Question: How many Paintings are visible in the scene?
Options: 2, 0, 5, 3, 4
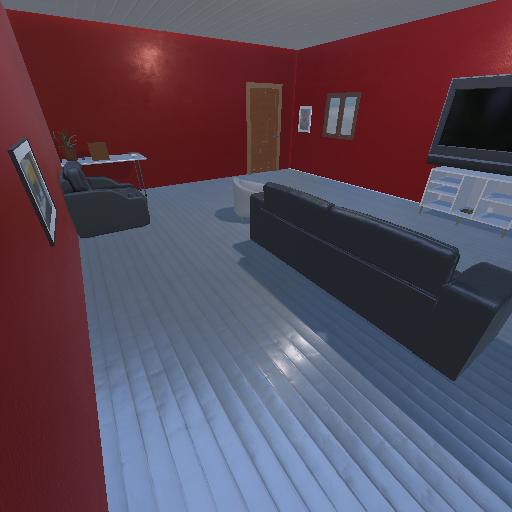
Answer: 2